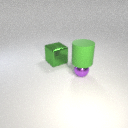
small purple metal sphere in front of large green metal cube